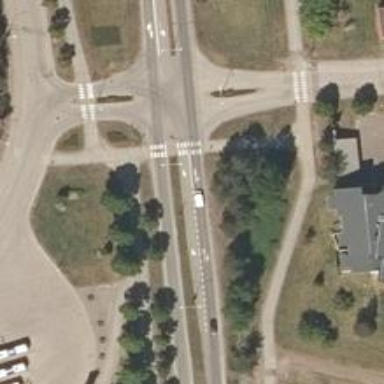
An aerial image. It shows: Asphalt cycleway with uncontrolled zebra crossing. There is crossing island as well.